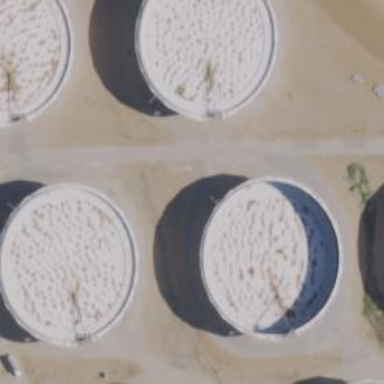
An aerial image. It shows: Storage tank which is man-made.